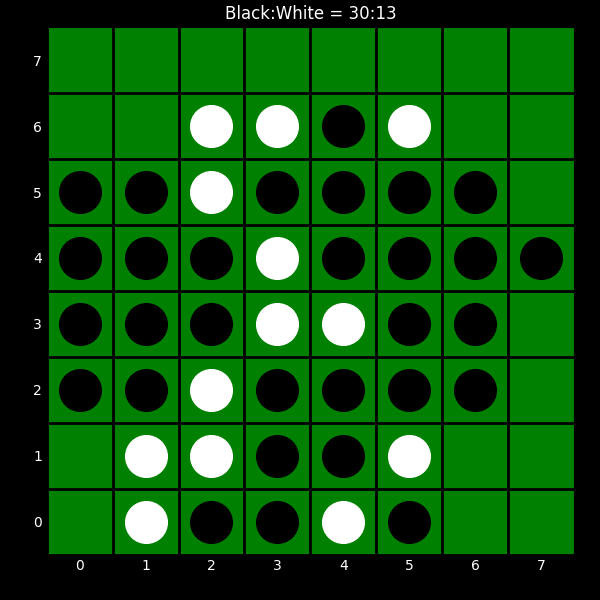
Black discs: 30
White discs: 13